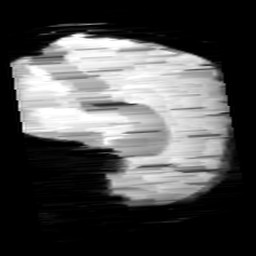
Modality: minIP
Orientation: sagittal
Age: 12
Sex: female
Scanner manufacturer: siemens
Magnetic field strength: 3 T
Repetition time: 0.027 s
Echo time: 0.02 s